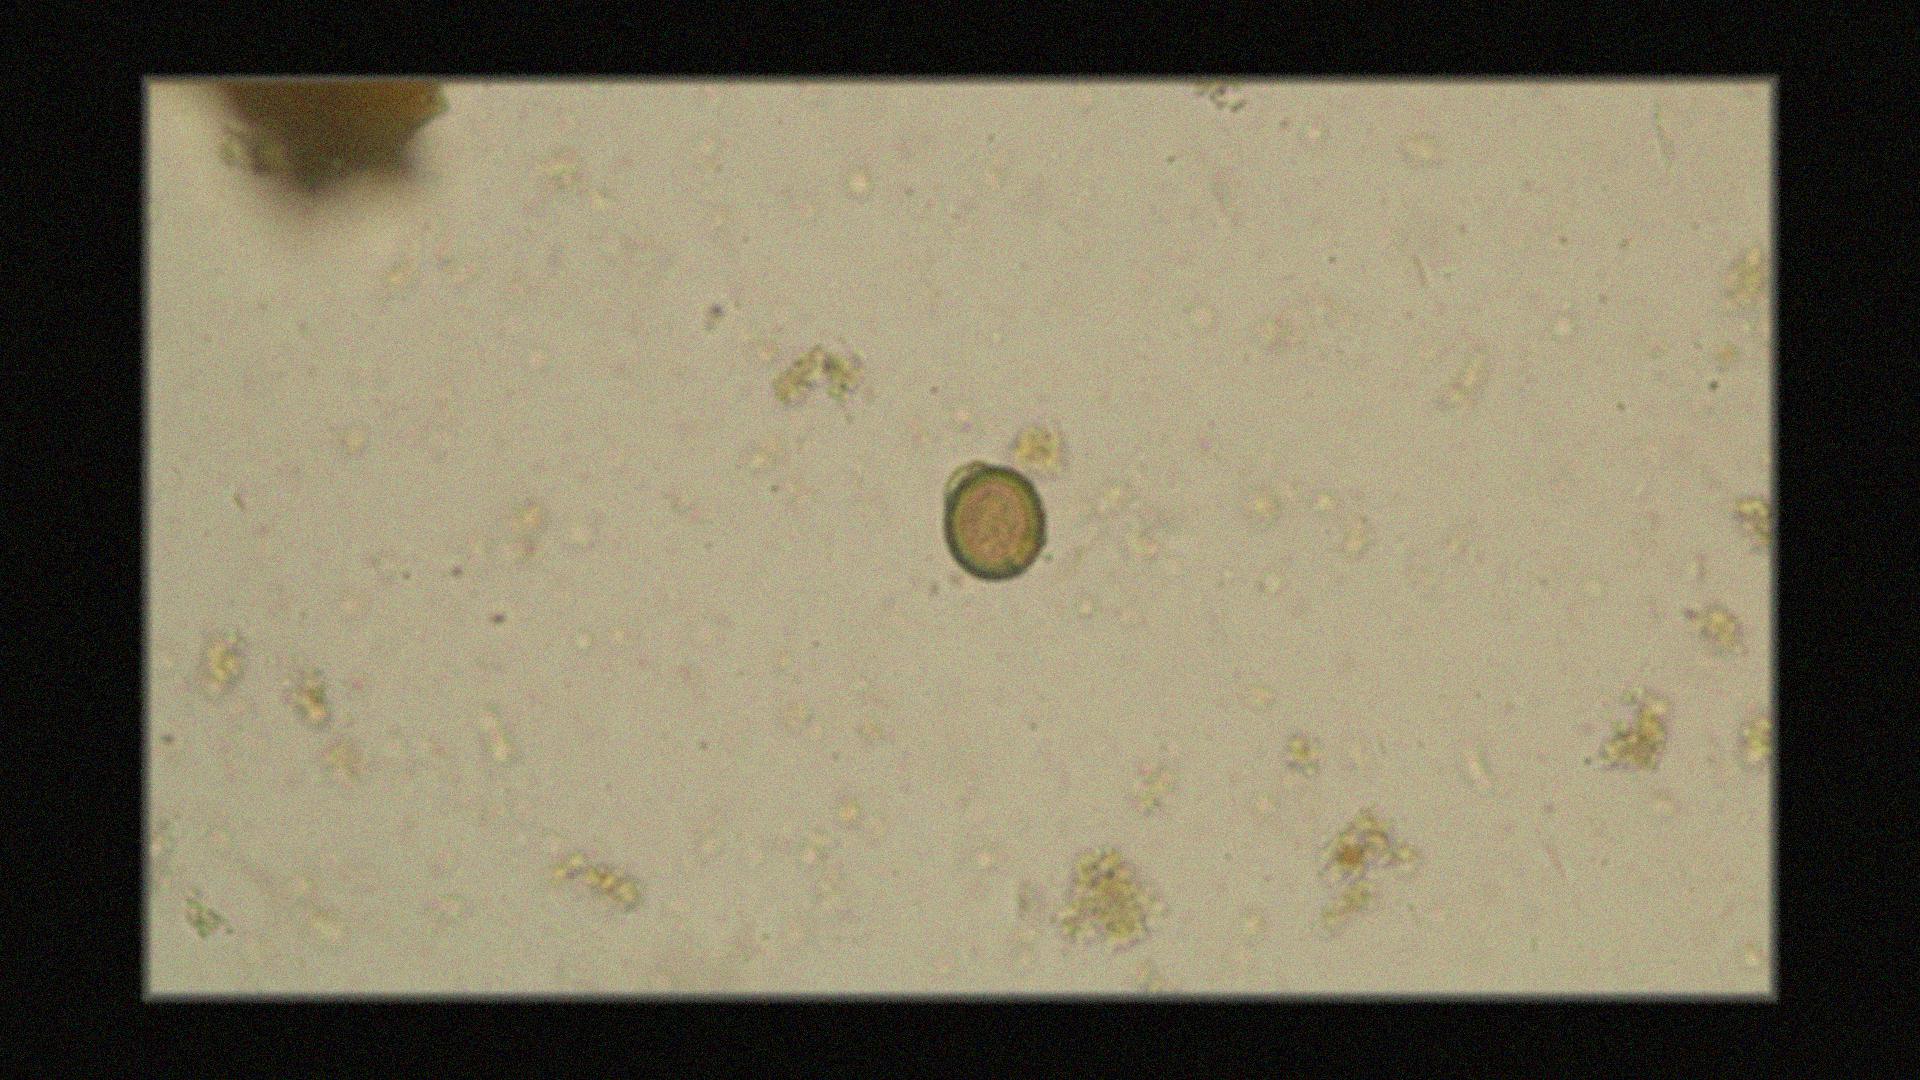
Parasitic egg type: Taenia spp. egg